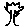
Label: tree